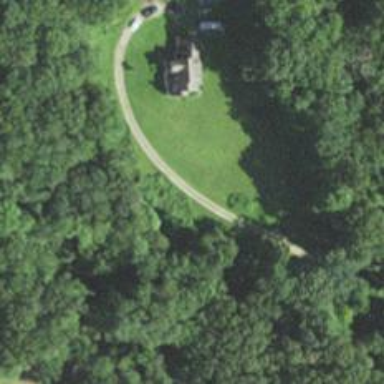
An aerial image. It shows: Residential driveway designated as service road.